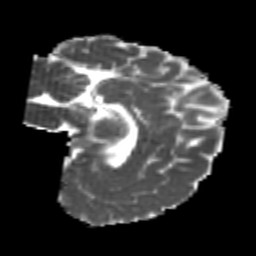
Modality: MD
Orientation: sagittal
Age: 25
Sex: female
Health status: healthy
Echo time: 0.074 s